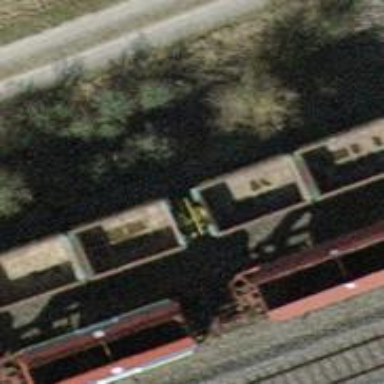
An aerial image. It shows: Single-track railway spur.